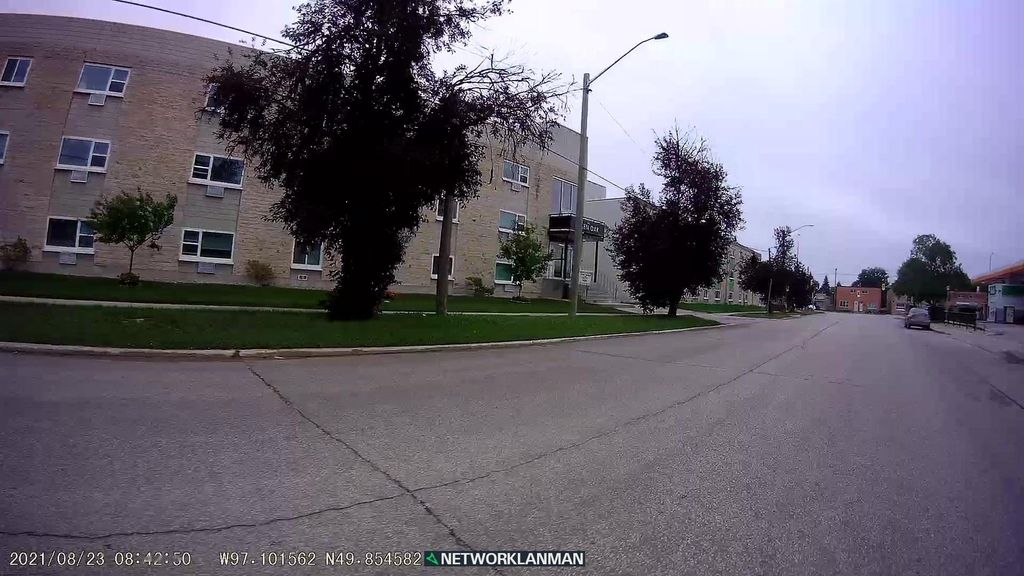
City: winnipeg